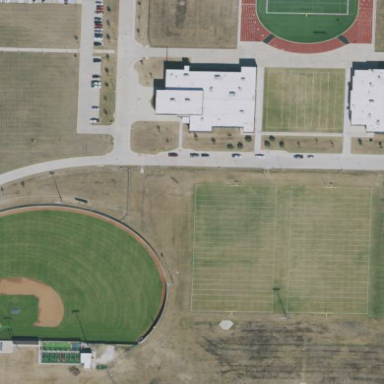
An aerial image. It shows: Baseball pitch for leisure land activities.